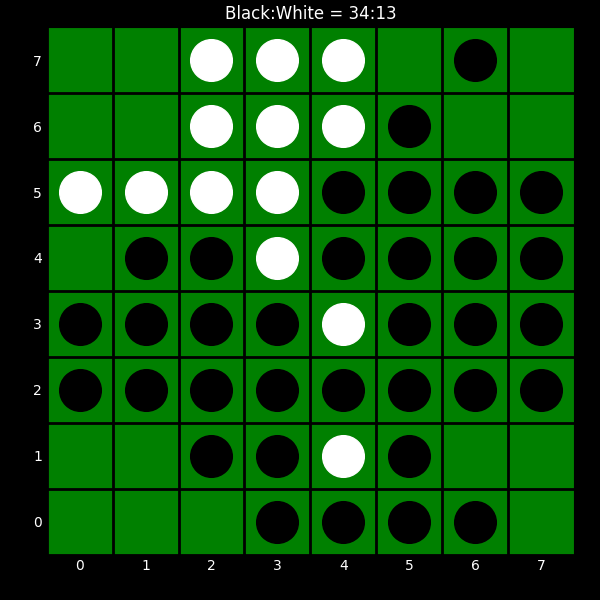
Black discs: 34
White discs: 13